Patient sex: F
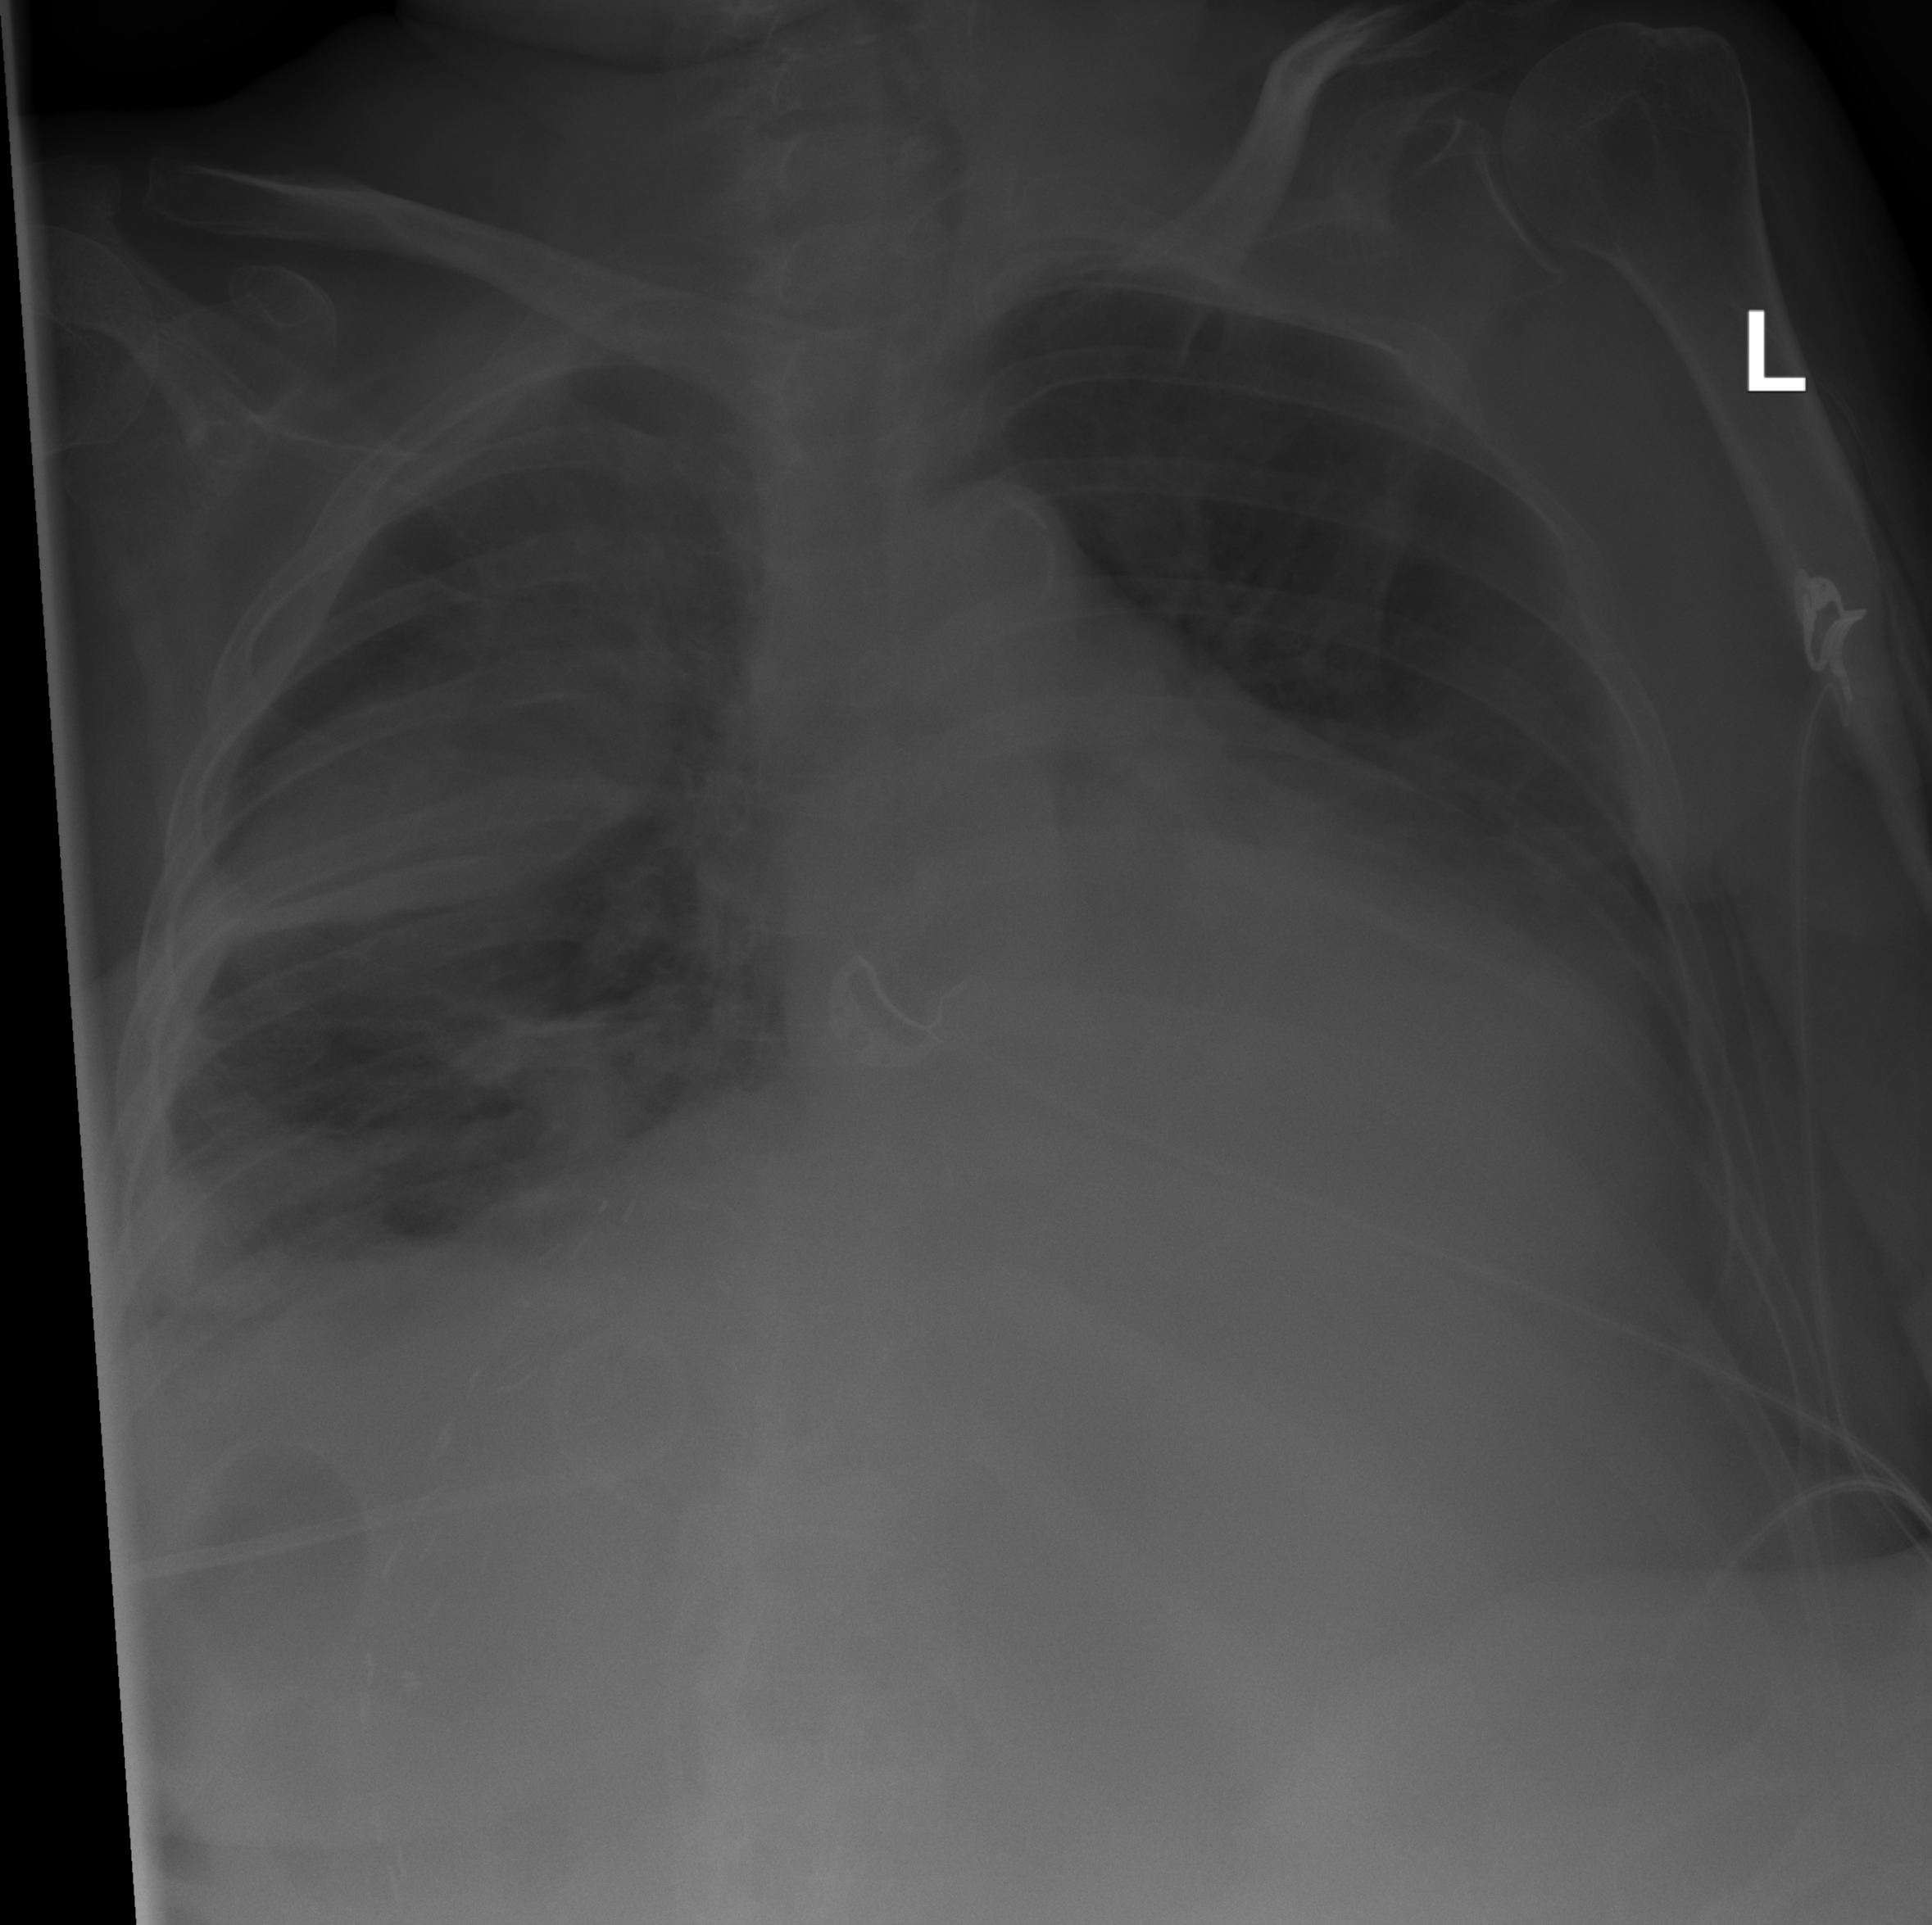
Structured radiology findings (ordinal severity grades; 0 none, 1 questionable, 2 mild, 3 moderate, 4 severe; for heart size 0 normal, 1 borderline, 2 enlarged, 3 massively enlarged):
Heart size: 0
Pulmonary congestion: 2
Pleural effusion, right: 3
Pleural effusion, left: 3
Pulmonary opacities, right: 2
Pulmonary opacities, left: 0
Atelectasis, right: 3
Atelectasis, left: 2